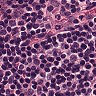
Metastatic tissue present: no